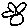
Label: flower